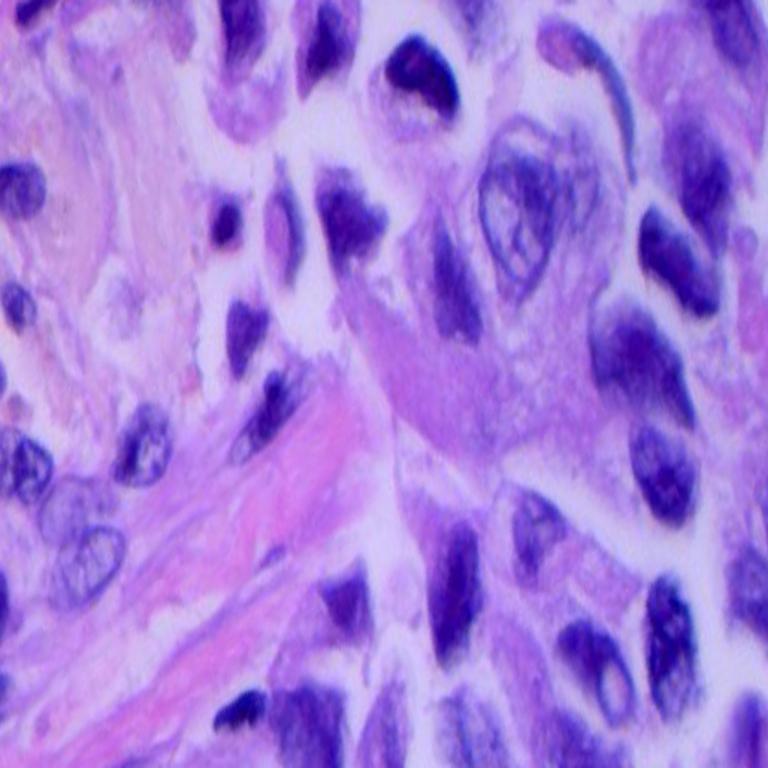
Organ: lung
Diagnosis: adenocarcinomas